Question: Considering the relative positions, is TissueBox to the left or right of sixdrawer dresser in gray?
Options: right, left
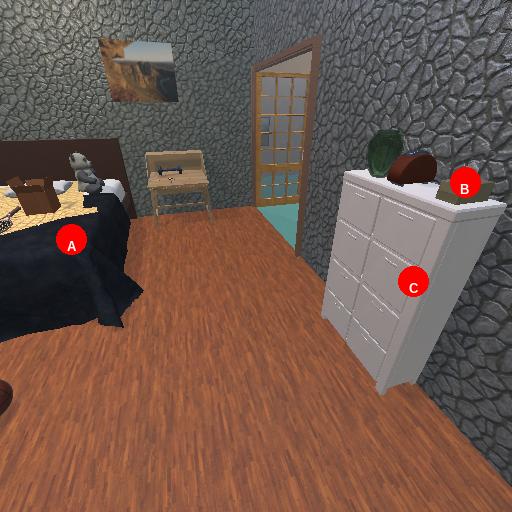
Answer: right